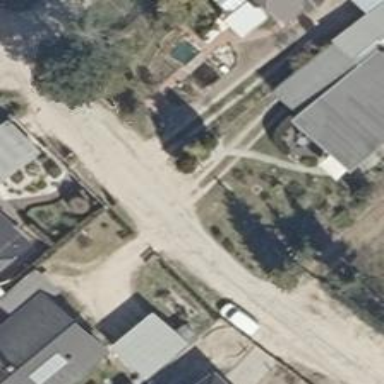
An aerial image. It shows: Residential road.